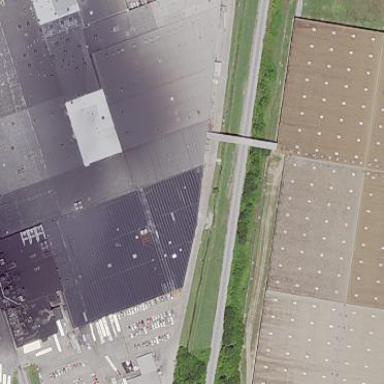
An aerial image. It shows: Industrial area with man-made structures.